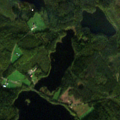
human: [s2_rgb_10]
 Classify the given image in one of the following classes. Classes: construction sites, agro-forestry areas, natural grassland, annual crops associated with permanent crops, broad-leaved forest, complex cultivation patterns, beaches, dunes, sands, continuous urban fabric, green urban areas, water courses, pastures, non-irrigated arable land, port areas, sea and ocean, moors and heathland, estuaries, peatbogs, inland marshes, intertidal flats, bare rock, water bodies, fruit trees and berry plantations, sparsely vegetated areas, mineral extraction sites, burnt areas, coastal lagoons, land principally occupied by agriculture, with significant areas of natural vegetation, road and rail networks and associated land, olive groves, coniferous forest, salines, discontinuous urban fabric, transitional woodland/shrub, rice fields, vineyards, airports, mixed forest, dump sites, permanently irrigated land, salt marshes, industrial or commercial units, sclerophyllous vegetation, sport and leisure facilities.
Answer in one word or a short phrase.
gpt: coniferous forest, mixed forest, transitional woodland/shrub, water bodies